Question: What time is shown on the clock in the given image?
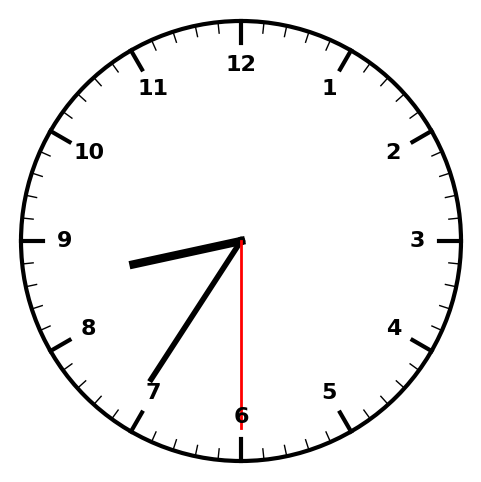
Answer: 08:35:30